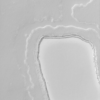
Label: not_dusty